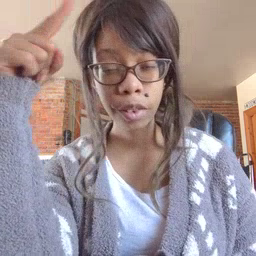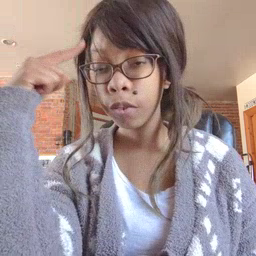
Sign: for